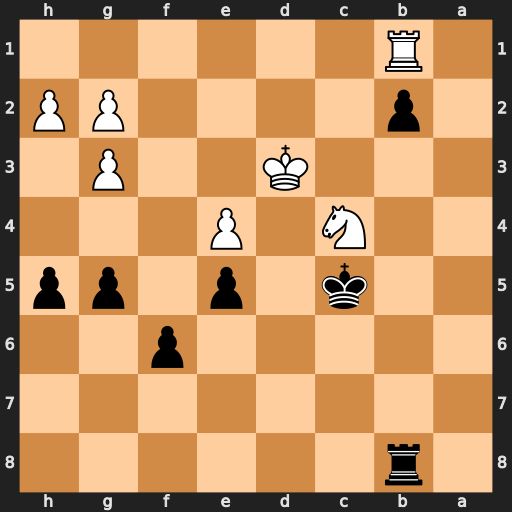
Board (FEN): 1r6/8/5p2/2k1p1pp/2N1P3/3K2P1/1p4PP/1R6
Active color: b
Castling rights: -
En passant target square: -
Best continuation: Rb3+ Kc2 Kxc4 Rxb2 Rxb2+